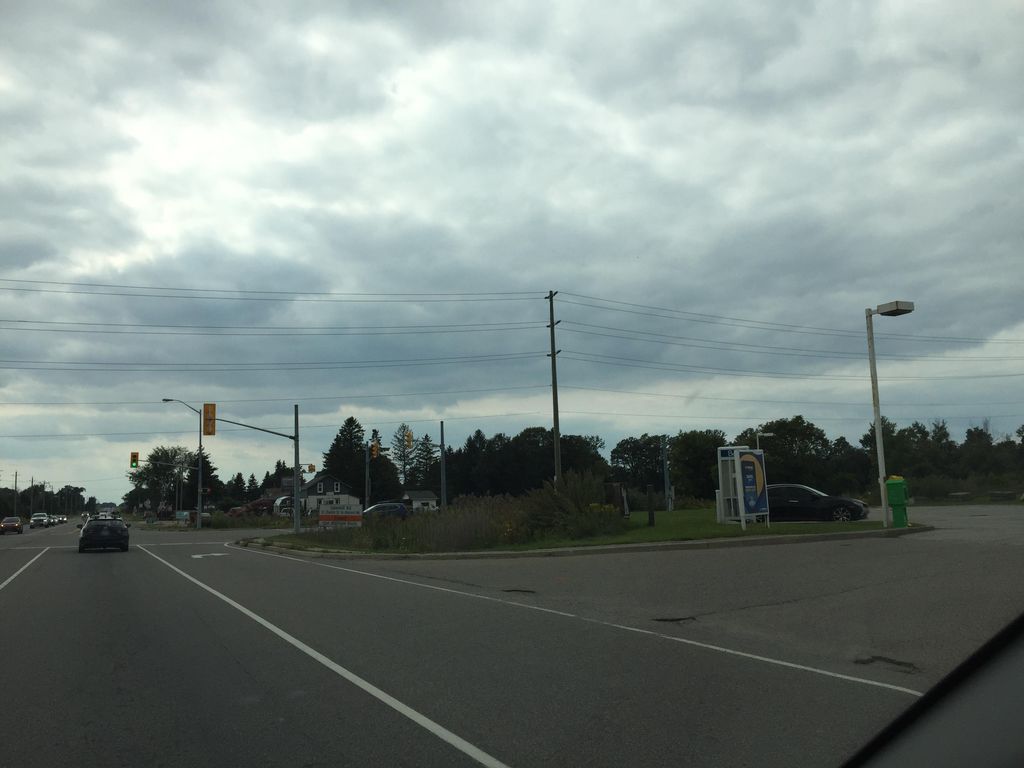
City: kitchener-waterloo